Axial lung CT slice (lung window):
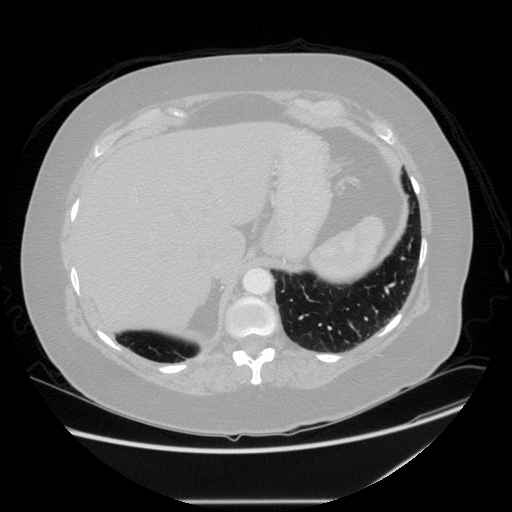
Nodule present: no